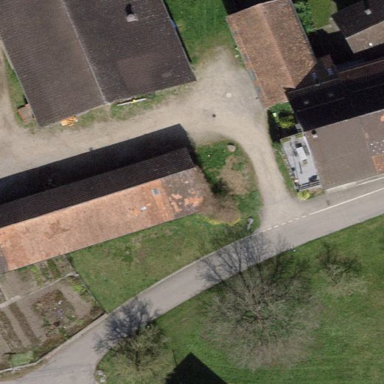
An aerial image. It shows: Farmyard area.